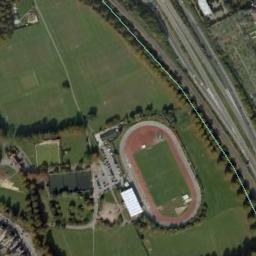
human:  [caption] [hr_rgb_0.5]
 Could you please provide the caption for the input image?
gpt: The track and field is built on the lawn, Next to the road and surrounded by a lot of vegetation .

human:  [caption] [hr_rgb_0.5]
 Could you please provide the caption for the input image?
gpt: The ground track field is surrounded by a lawn .

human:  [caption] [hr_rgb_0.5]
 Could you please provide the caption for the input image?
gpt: The ground track field is surrounded by grass .

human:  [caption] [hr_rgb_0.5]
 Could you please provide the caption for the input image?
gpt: The track is white in the picture .

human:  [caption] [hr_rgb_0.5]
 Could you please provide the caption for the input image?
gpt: There are green lawns around the ground track field with a red track .